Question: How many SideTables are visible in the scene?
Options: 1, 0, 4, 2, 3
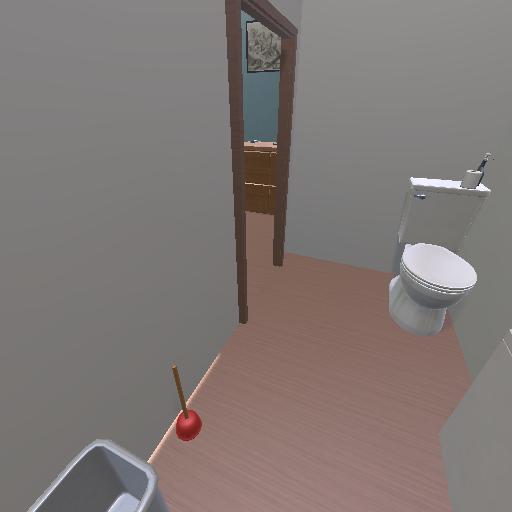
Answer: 1